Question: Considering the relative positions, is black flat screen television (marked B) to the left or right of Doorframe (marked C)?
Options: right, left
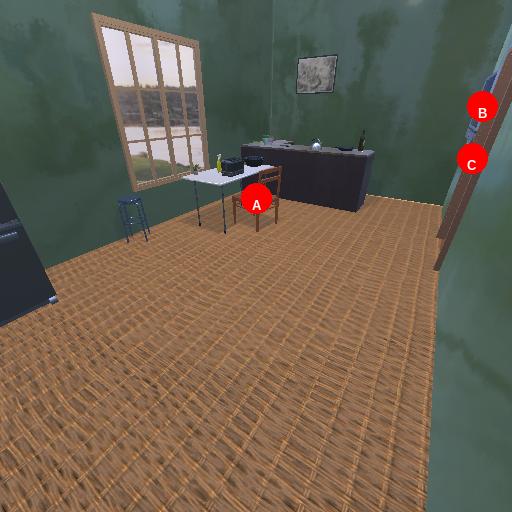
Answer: right